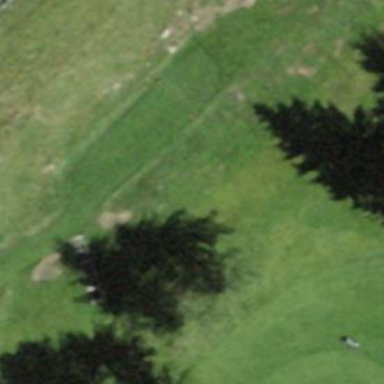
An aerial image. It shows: Grassy area designated as golf tee.